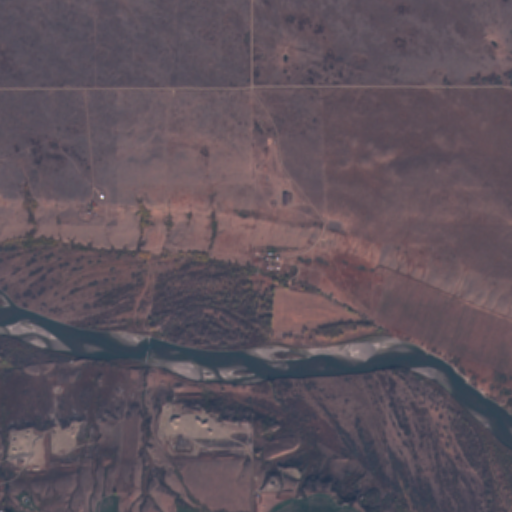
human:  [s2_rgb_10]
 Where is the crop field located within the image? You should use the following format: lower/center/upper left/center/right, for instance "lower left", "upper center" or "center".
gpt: The crop field is located in the lower right of the image.
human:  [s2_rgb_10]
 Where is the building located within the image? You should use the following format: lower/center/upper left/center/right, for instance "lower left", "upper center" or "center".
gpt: There is no building in the image.